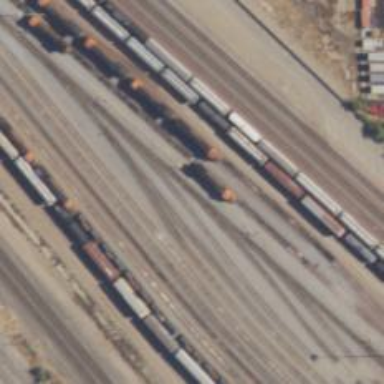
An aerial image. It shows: Railway yard.